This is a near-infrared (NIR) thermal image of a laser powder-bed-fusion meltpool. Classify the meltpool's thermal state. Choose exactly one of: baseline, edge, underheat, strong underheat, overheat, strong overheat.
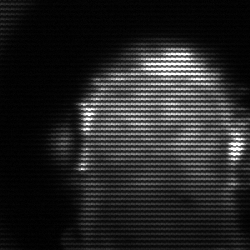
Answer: baseline